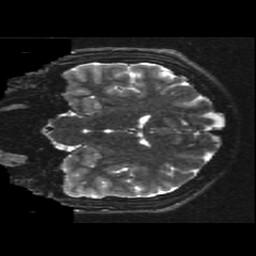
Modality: T2w
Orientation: coronal
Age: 19
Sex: male
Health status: ill
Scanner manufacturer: ge
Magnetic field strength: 3 T
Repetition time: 7.5 s
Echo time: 0.1015 s